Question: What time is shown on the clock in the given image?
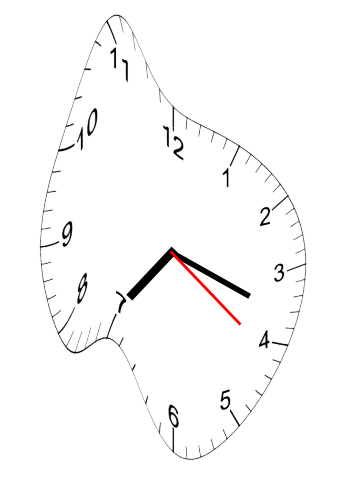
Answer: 07:18:21